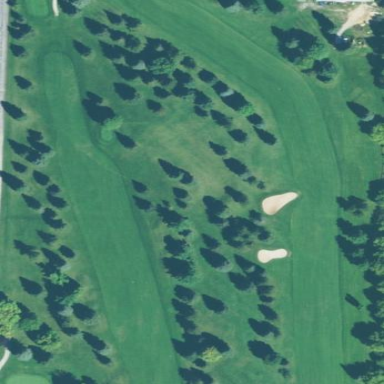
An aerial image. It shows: Grassy golf fairway.